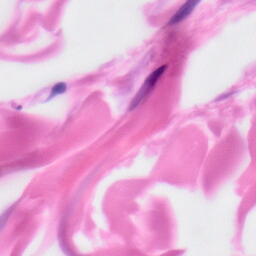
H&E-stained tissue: Skin